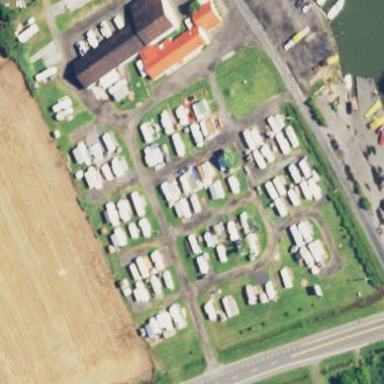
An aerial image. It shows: Caravan site with tents available for camping.